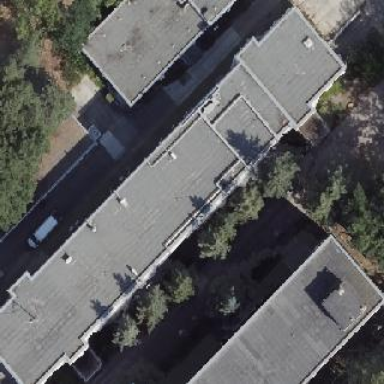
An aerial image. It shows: Office building with flat roof.